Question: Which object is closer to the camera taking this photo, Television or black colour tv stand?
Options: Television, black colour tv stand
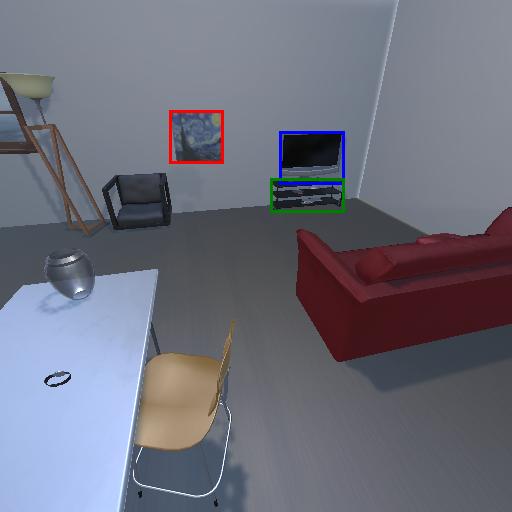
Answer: Television